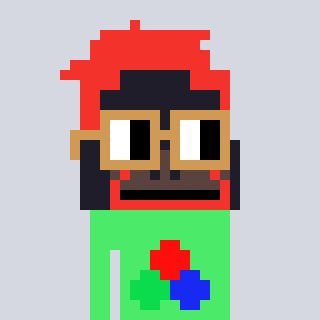
a pixel art character with square brown glasses, a orangutan-shaped head and a teal-colored body on a cool background